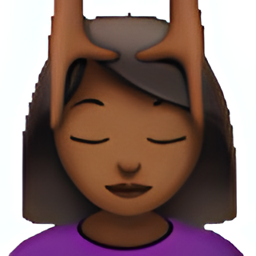
Name: face massage
Emoji: 💆🏾
Group: People & Body
Sub-group: person-activity